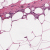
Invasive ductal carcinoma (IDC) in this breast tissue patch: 0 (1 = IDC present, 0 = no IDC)